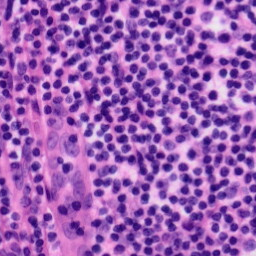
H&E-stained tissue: Tonsil